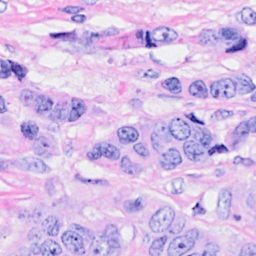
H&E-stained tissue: Breast